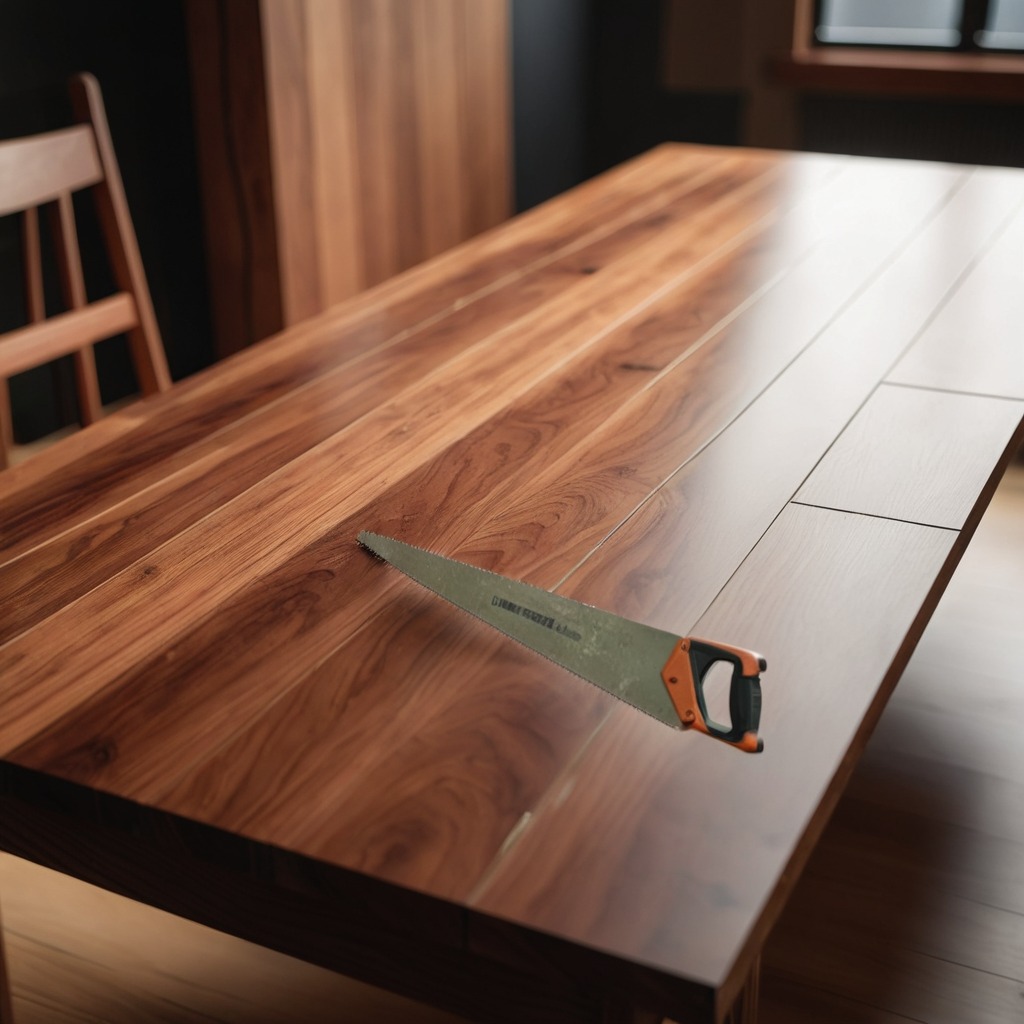
A metal saw lies on the wooden table in a carpentry studio.